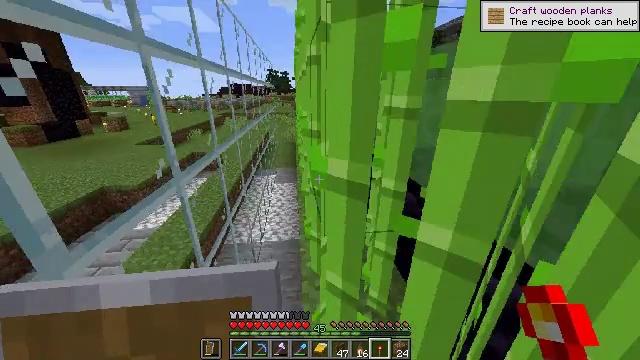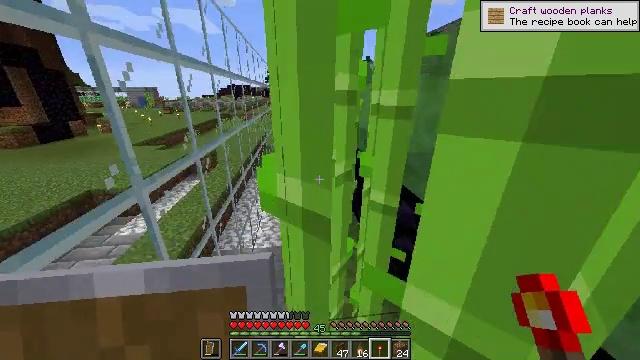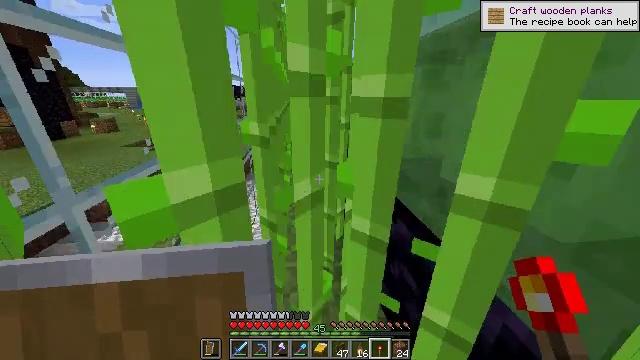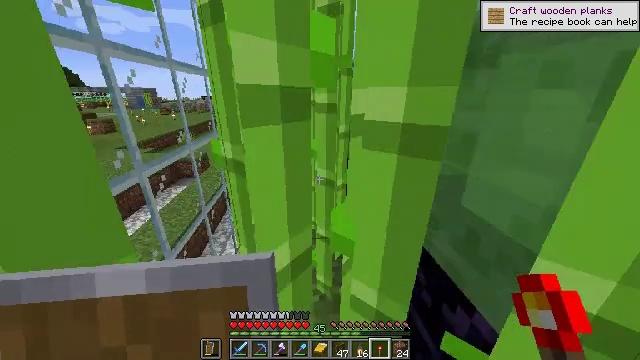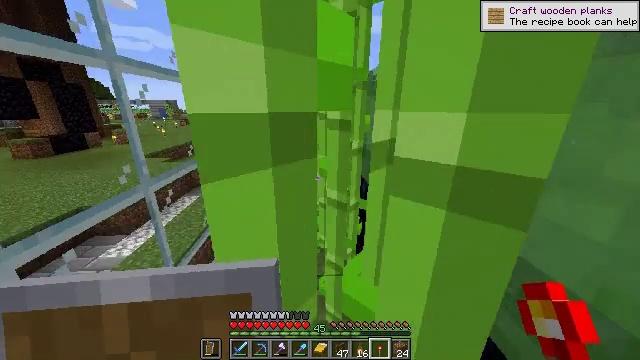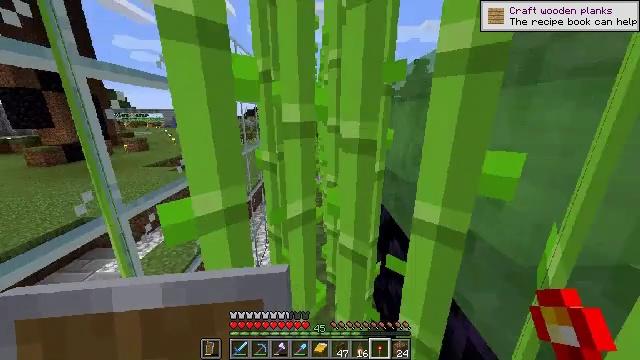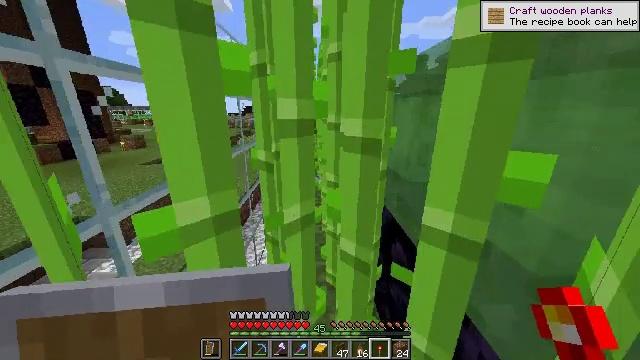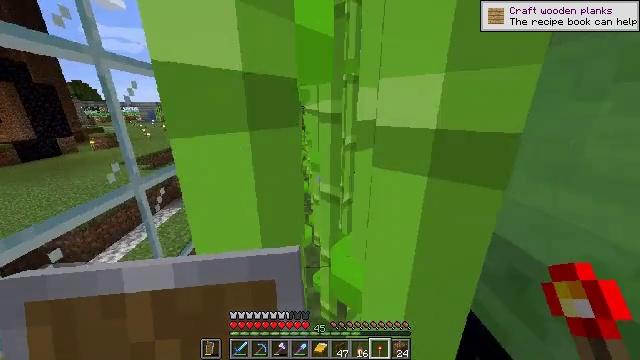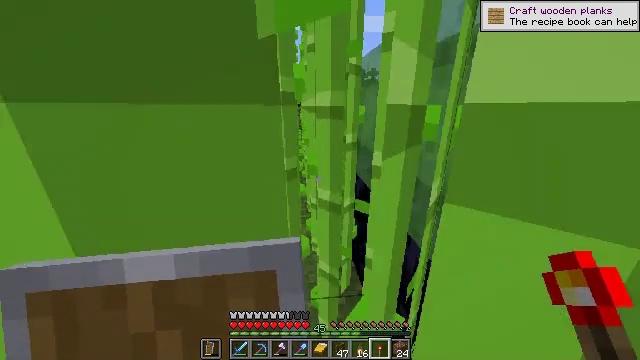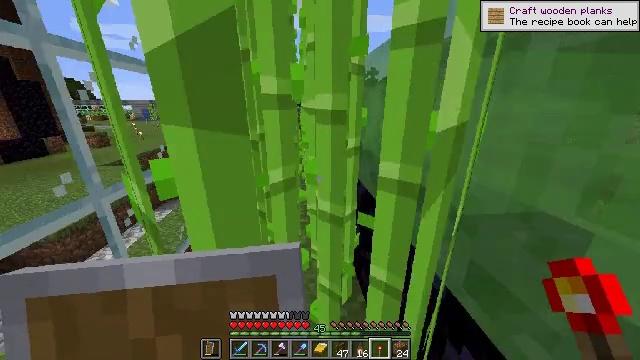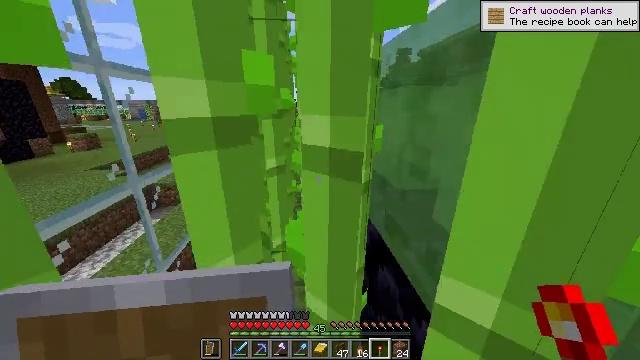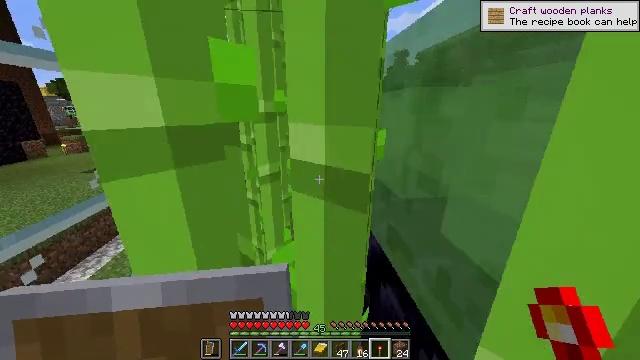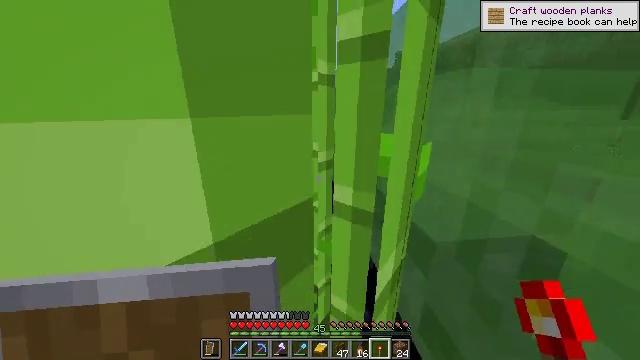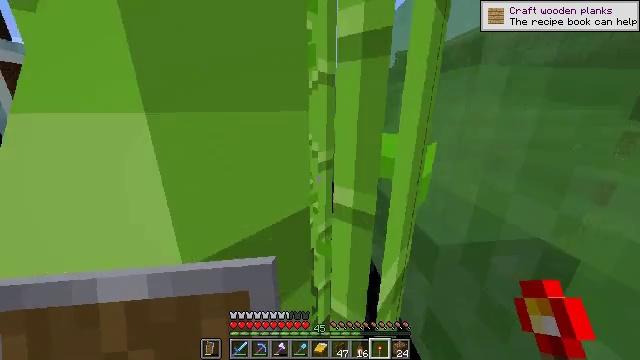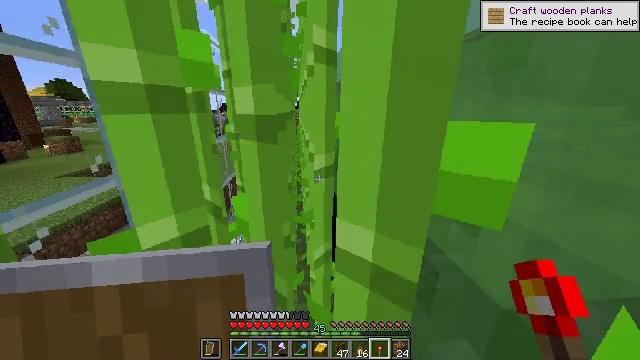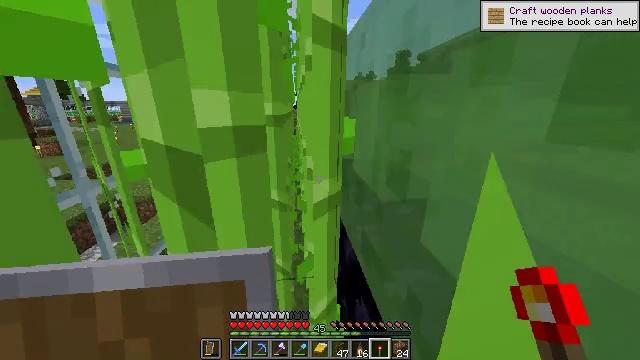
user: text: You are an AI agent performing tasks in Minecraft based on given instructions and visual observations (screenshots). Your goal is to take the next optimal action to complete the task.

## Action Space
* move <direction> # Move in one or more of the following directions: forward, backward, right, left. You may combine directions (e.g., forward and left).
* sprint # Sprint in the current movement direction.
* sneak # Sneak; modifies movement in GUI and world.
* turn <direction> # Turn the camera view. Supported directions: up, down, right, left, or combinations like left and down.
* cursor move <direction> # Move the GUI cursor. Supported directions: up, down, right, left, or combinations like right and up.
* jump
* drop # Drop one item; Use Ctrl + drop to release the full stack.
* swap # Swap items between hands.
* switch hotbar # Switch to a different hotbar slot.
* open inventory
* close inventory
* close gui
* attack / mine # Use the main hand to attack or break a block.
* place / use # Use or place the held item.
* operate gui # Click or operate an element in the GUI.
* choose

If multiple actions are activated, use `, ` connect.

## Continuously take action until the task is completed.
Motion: motion action
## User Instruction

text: Cut down the sugar cane stalks.
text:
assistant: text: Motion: move forward and move right
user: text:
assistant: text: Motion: move forward
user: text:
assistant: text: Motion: move forward
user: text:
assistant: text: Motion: move forward, turn left and up
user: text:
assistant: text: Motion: move forward, turn left and up
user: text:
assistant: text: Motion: move forward
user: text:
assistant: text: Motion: move forward, turn right and down
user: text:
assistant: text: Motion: move forward
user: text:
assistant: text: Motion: move forward
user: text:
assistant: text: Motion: move forward
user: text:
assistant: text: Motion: move forward
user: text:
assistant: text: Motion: move forward
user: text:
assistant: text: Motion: move forward
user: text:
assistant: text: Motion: move forward
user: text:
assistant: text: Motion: move forward
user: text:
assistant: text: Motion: move forward
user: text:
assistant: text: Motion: move forward
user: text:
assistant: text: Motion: move forward
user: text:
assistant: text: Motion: move forward
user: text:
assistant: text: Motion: move forward
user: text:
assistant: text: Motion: move forward
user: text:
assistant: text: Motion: move forward
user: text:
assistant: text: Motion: move forward
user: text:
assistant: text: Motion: move forward
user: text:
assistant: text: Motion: move forward
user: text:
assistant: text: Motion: move forward
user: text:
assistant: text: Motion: move forward
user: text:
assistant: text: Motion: move forward, turn right
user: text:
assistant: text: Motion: turn right
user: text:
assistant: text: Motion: turn right and down